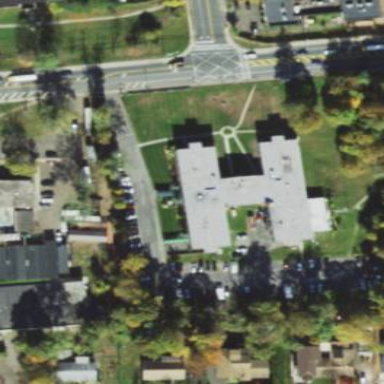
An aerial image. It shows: Building.